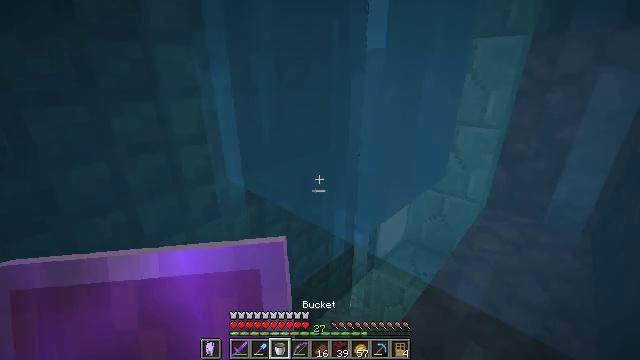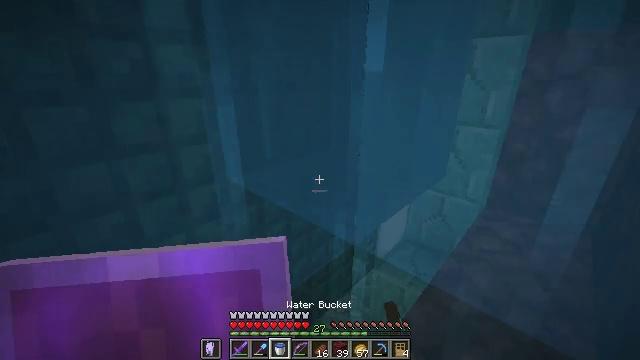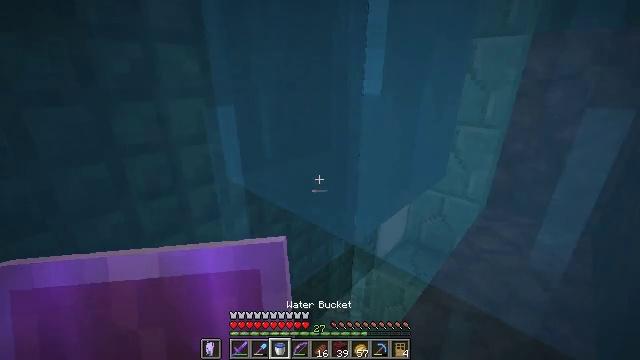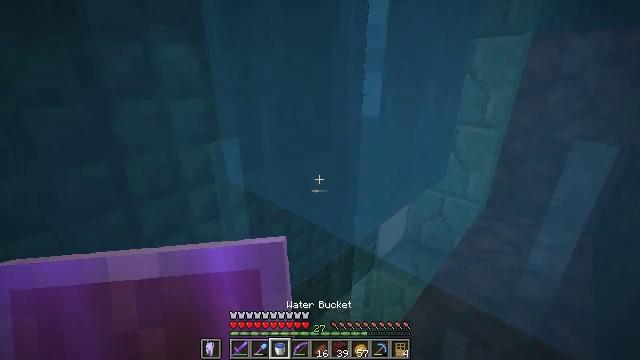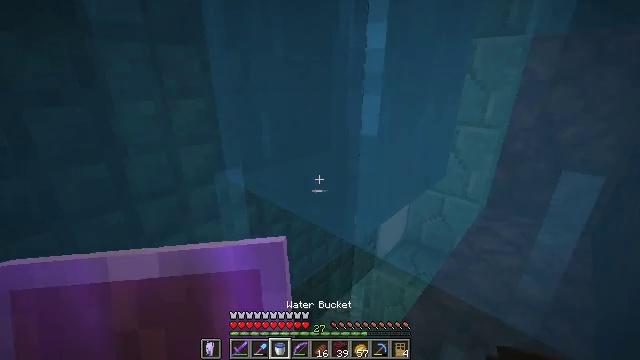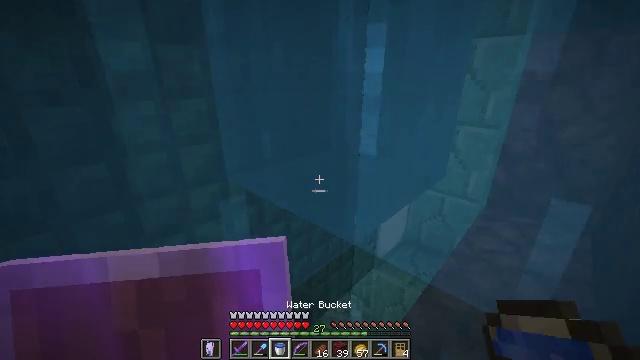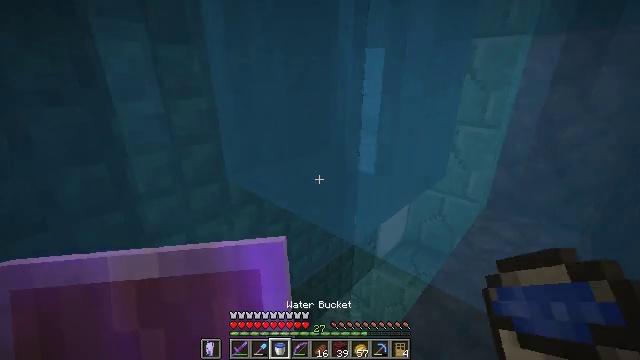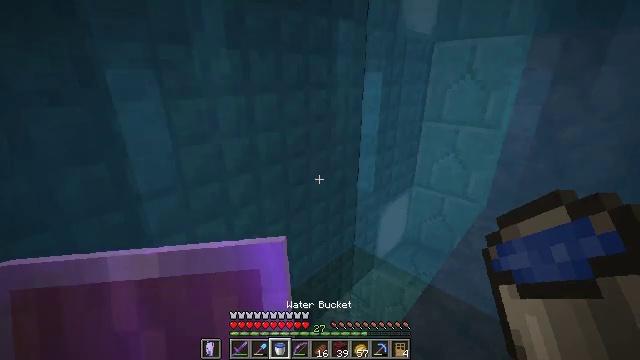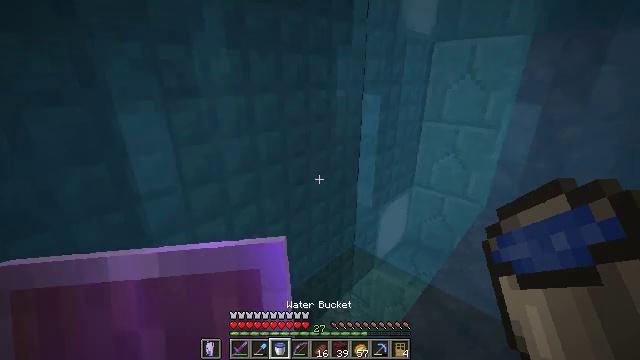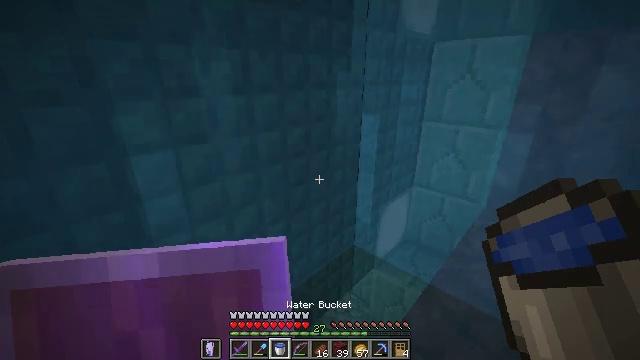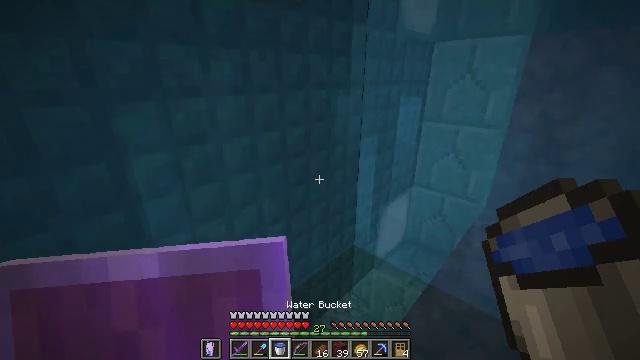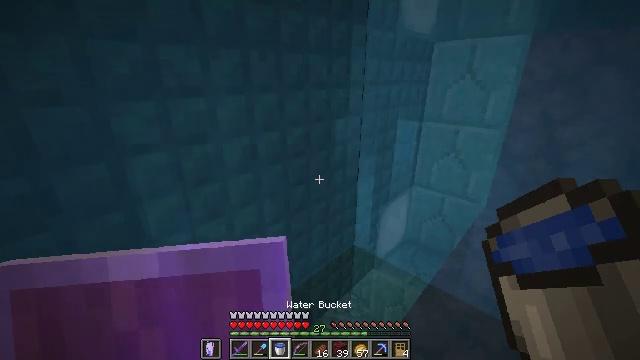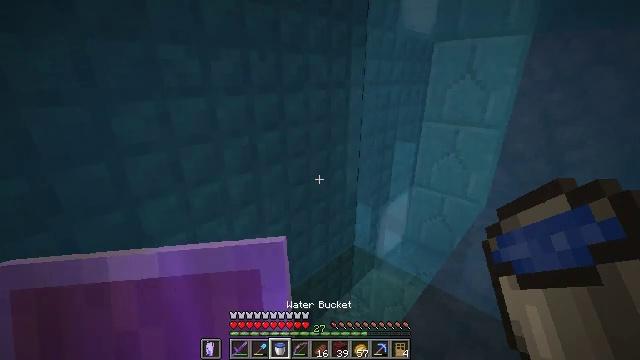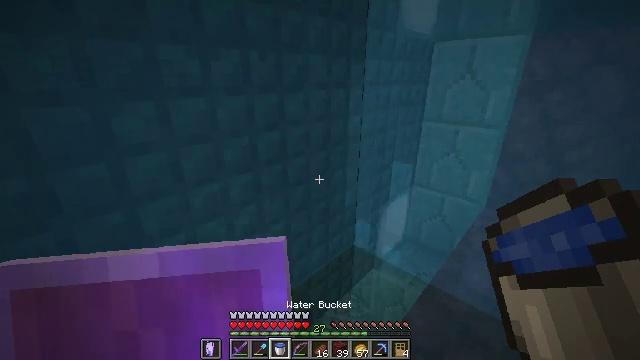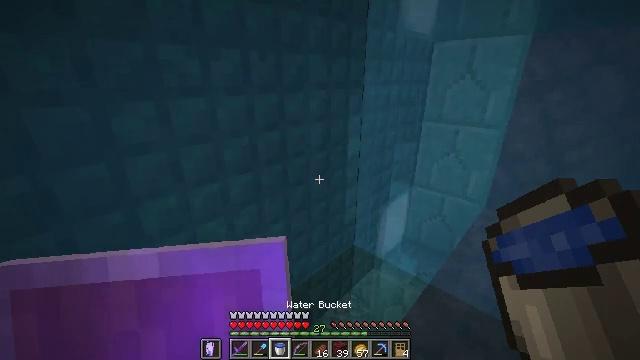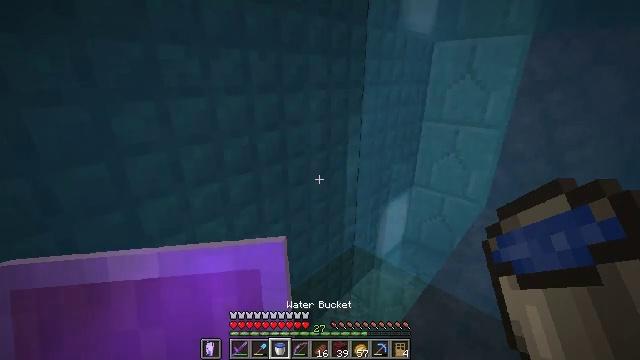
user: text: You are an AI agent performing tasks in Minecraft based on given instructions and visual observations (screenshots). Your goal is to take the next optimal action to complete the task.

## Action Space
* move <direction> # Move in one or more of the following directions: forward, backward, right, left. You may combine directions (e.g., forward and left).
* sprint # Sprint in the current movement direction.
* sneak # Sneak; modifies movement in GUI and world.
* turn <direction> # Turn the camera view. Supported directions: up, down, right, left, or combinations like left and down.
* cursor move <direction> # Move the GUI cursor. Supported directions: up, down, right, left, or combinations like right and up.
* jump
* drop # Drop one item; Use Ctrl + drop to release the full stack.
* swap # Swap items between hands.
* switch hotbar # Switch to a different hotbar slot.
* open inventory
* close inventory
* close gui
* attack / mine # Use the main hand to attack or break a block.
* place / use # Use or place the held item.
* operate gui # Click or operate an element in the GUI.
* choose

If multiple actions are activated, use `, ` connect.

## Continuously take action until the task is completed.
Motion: motion action
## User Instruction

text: Mine dark prismarine in an underwater monument.
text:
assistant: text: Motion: no_op
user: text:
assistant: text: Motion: no_op
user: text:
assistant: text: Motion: no_op
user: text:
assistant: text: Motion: no_op
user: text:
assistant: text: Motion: no_op
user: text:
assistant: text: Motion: no_op
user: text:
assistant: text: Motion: no_op
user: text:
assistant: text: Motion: no_op
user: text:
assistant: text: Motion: no_op
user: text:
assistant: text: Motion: no_op
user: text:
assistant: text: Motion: no_op
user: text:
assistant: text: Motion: no_op
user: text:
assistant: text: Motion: no_op
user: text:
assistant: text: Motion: no_op
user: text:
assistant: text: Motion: no_op
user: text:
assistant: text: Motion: no_op
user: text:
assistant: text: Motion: no_op
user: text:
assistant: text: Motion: no_op
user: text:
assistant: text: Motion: no_op
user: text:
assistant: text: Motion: no_op
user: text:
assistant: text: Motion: no_op
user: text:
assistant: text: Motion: no_op
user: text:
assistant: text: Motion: no_op
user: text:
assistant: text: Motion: no_op
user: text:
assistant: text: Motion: no_op
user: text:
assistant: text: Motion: no_op
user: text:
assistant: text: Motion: no_op
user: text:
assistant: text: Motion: no_op
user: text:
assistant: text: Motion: no_op
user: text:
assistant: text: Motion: no_op